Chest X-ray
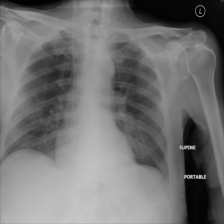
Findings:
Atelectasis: negative
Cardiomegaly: negative
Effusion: negative
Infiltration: negative
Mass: negative
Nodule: negative
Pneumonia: negative
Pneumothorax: negative
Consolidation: negative
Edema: negative
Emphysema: negative
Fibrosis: negative
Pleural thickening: negative
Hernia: negative